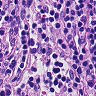
Metastatic tissue present: no